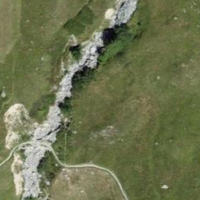
EUNIS habitat code: 23
Species observed at this site:
Cyaniris semiargus
Lysandra coridon
Erebia tyndarus
Lasiommata maera